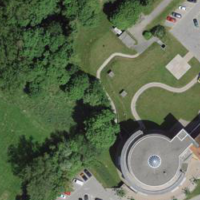
EUNIS habitat code: 55
Species observed at this site:
Corylus avellana
Acer pseudoplatanus